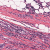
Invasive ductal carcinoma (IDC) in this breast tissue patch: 1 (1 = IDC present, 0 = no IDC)